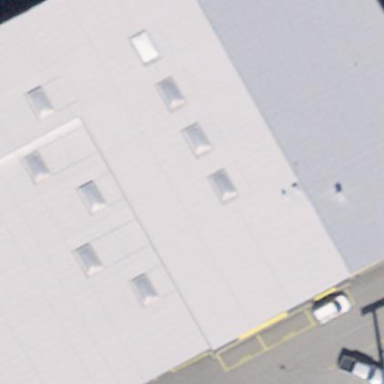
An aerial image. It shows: Industrial building.